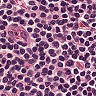
Metastatic tissue present: no